Current action and preconditions to check: path_clear

Your task: For each precondition in the list above, predict whether it will hold at this action.

Consider the current scene as observed from the mobile robot's camera, and analyze the predicted future states of all dynamic agents (e.g., people, animals, vehicles, or any moving entities) within the NEXT SECOND.

IMPORTANT: Only answer "very likely" if you are absolutely certain—based on strong, clear evidence—that a dynamic agent will violate the precondition in the predicted future state. Do NOT answer "very likely" for unlikely, ambiguous, or low-probability risks.

Ask yourself for each precondition: Is there a high probability, with clear and convincing evidence, that the predicted future states of any dynamic agent will interfere with the predicted future state of the currently executing action within the NEXT SECOND, causing that precondition to fail?

Assess the risk level based on these predictions. Use "likely" or "very likely" if motions create a clear risk of interference.

Use "neutral" or "improbable" if agents are nearby but their predicted paths are clearly diverging or non-conflicting.

Failure Risk Categories: "very improbable", "improbable", "neutral", "likely", "very likely"

Answer Format: Output ONLY the probability_of_failure value from these categories: "very improbable", "improbable", "neutral", "likely", "very likely"

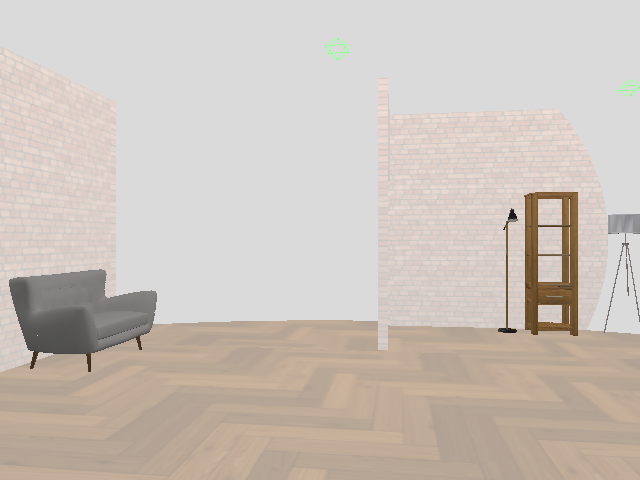

Answer: very improbable